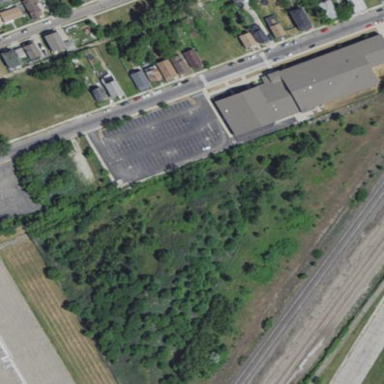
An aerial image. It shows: Brownfield site.